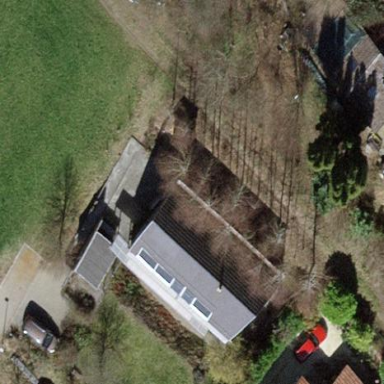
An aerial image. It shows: Gabled roofed house.